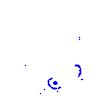
Particle: proton